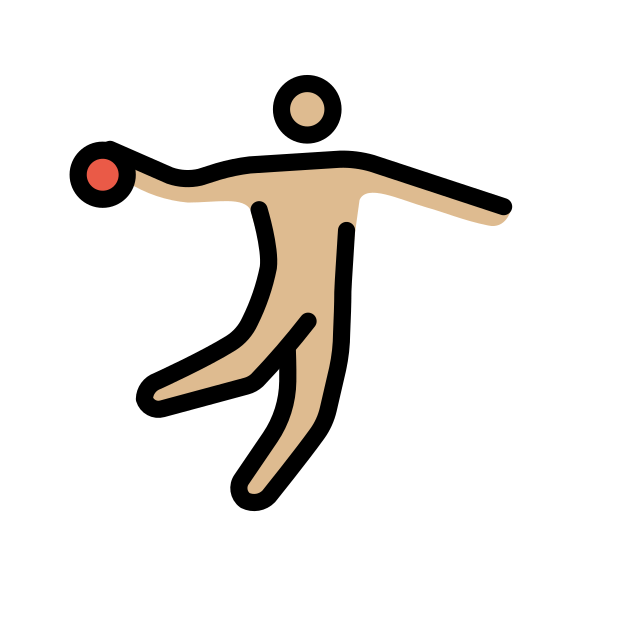
man playing handball: medium-light skin tone